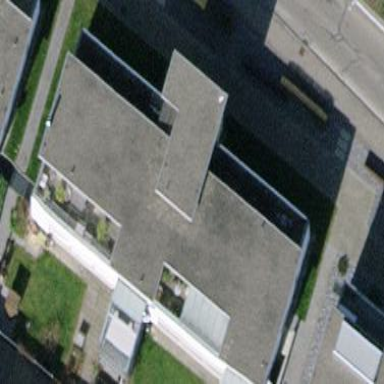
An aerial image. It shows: Residential building.